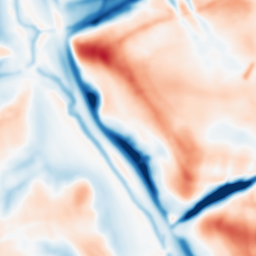
Category: multiscale
Decomposition family: dog_multiscale
Decomposition parameters: sigma_ratio: 1.4
n_scales: 6
base_sigma: 2
Upsampling method: sinc_blackman
Upsampling parameters: scale: 2
kernel_size: 16
Upsampling scale: 2